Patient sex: M
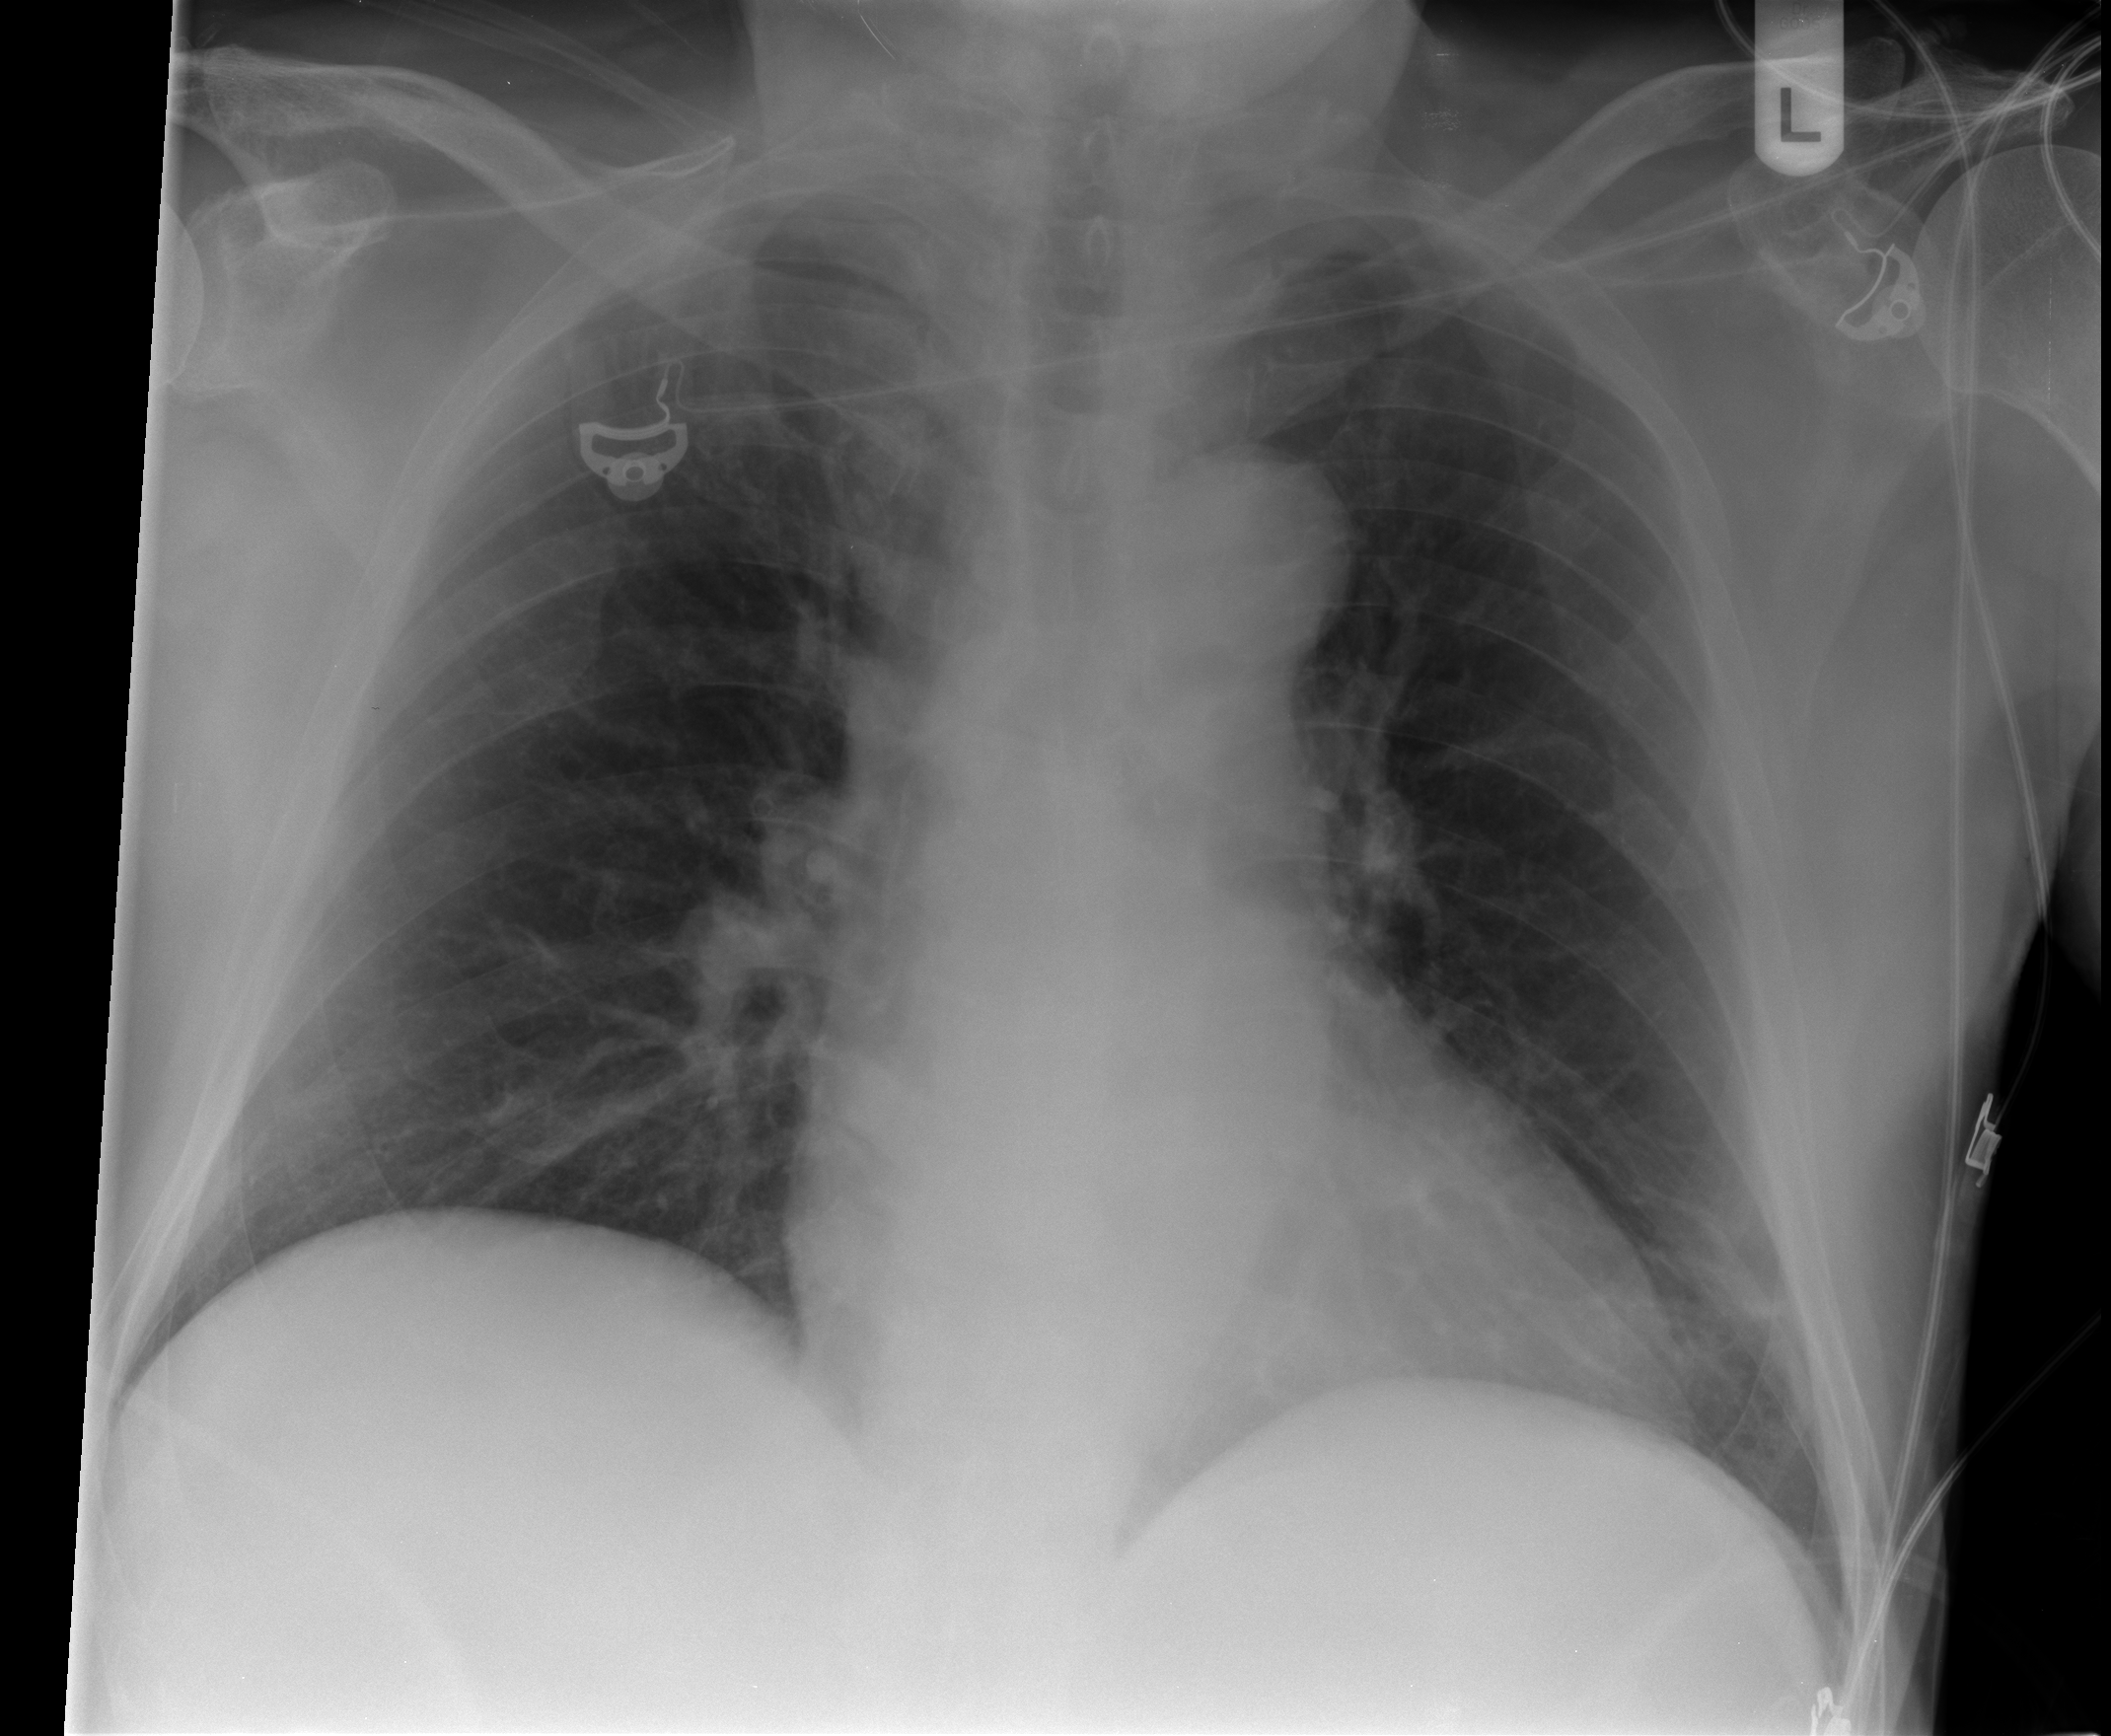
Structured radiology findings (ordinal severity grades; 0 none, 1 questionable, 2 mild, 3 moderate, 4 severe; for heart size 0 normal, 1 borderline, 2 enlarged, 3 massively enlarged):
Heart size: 0
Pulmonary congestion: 0
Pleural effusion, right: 0
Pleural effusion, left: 0
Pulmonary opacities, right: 0
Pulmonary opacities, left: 0
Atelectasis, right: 0
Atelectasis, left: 1